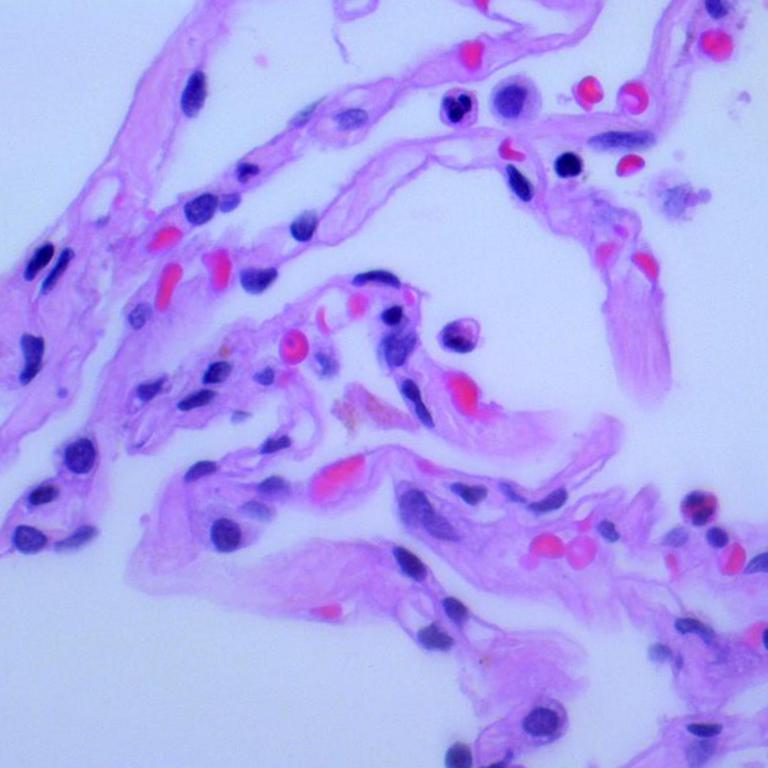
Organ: lung
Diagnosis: benign